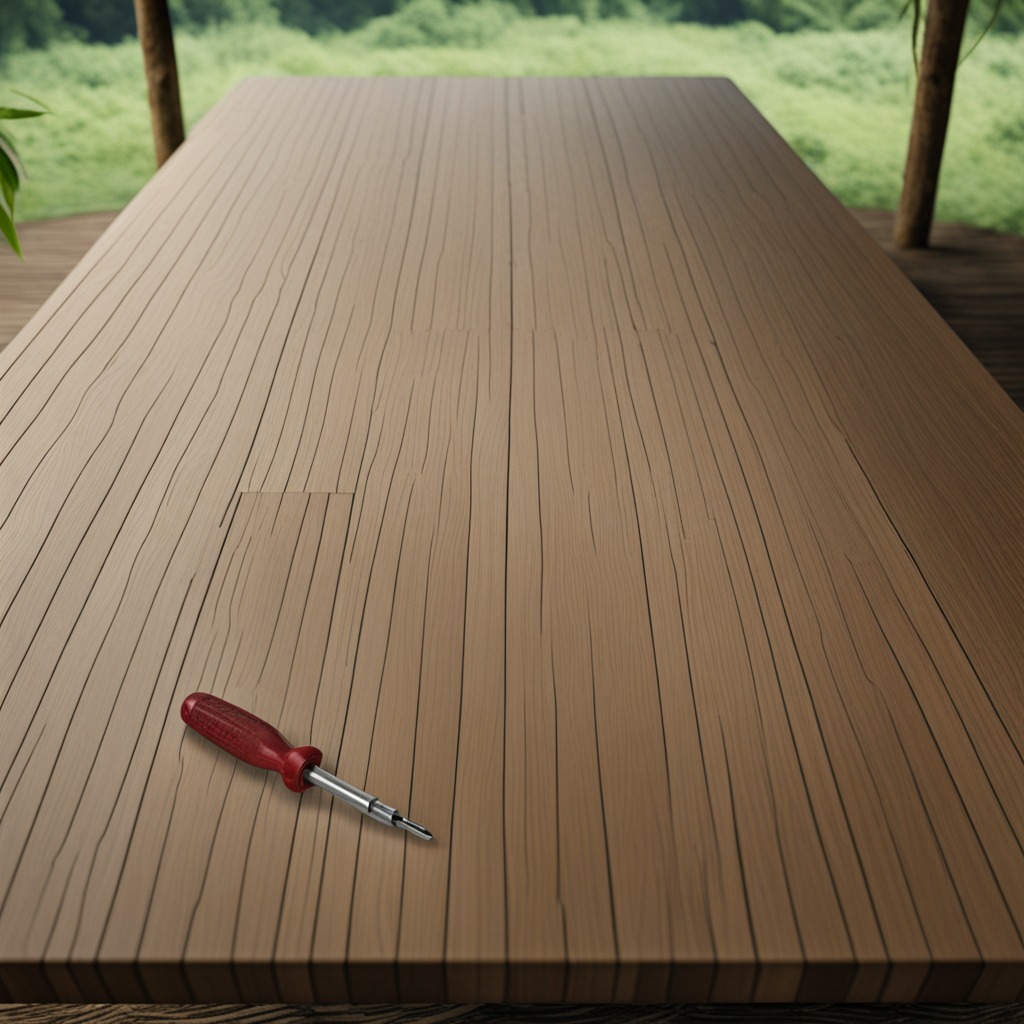
A screwdriver is lying on the wooden table.